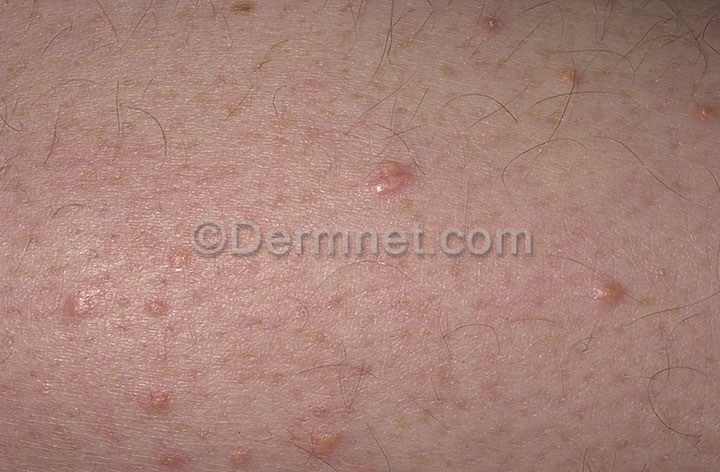
Disease: Systemic Disease